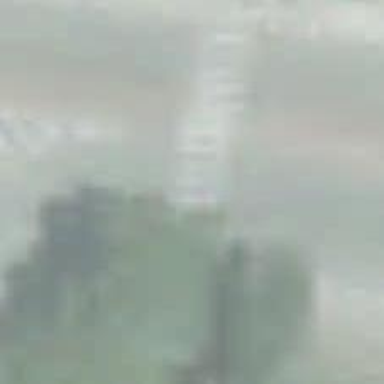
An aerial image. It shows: Uncontrolled road crossing with markings.